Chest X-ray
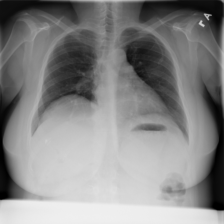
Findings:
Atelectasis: negative
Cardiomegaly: negative
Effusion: negative
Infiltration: negative
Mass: negative
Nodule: negative
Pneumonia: negative
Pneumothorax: negative
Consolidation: negative
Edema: negative
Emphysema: negative
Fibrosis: negative
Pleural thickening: negative
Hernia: negative